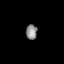
Tissue: lung
Cell type: Epithelial cells
Senescence score: 0.238
Nuclear area (px): 165
Mean DAPI intensity: 139.103